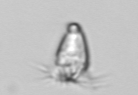
Label: Paratontonia_gracillima